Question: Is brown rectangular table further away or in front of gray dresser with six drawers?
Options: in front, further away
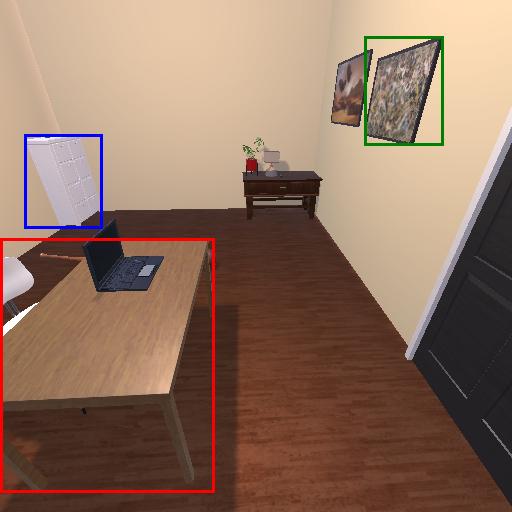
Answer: in front